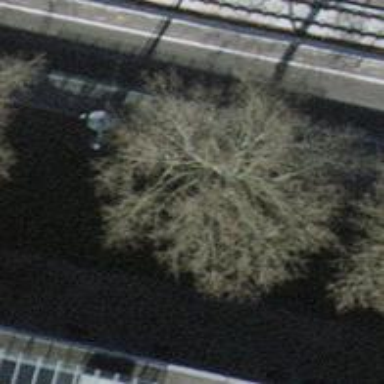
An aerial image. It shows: Tree-lined avenue.